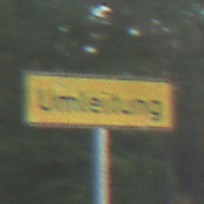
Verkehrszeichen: Umleitungsankuendigung
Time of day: SunriseSunset
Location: Outdoor (Nature)
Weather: PartlyCloudy
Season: NotSpecified
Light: Natural